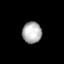
Tissue: lung
Cell type: Others
Senescence score: 0.5629
Nuclear area (px): 405
Mean DAPI intensity: 176.269